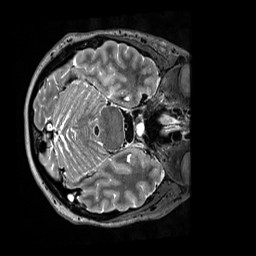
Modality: T2w
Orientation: axial
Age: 54
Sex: female
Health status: ill
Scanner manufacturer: siemens
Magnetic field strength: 3 T
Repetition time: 3.2 s
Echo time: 0.564 s